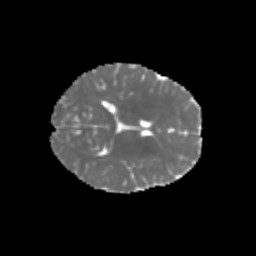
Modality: MD
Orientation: axial
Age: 8
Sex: female
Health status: healthy